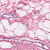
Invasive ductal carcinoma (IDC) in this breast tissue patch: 0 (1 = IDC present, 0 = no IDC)